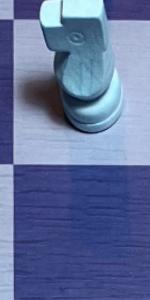
Label: Empty